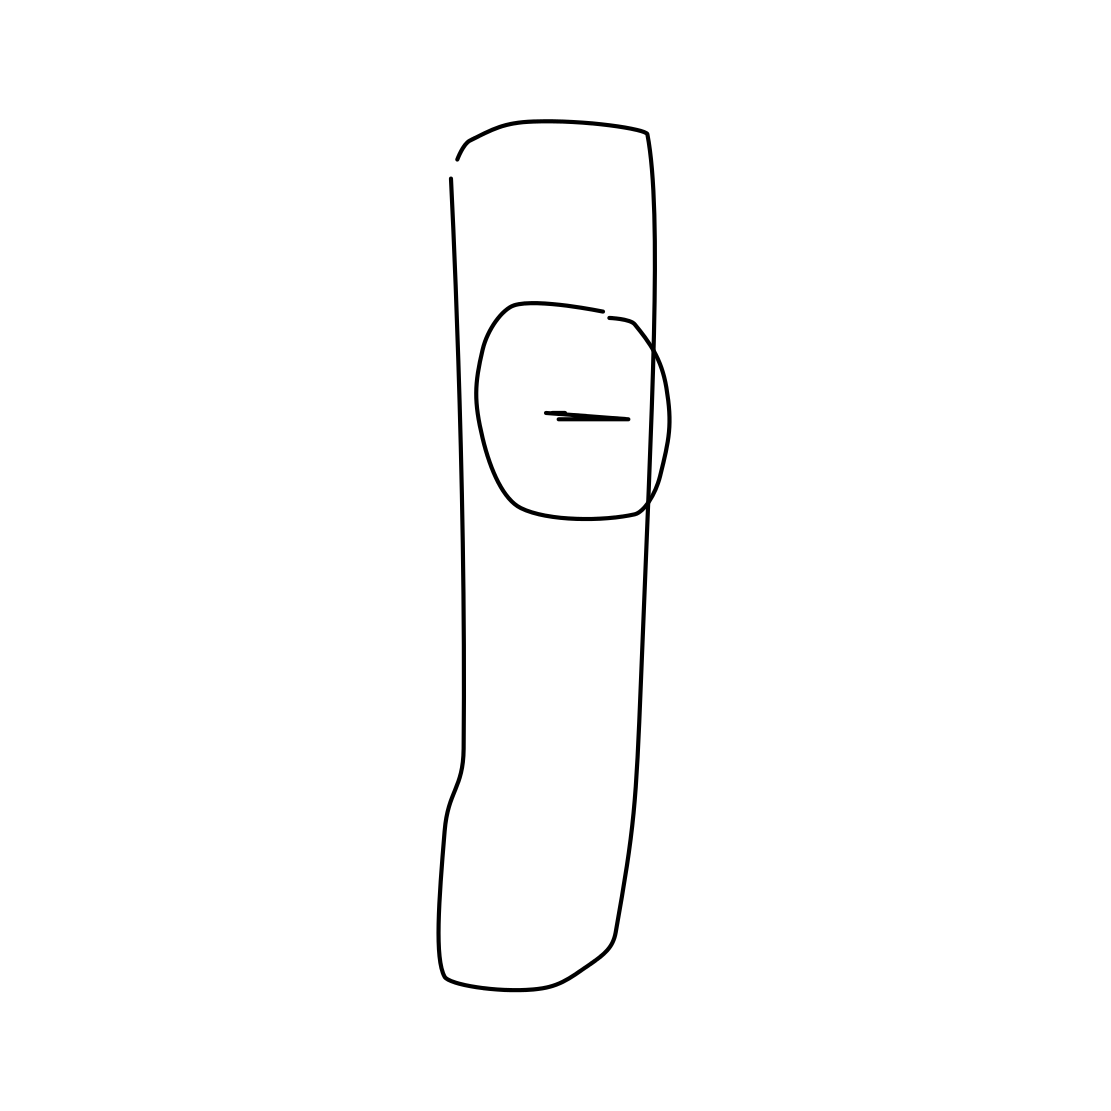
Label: door handle